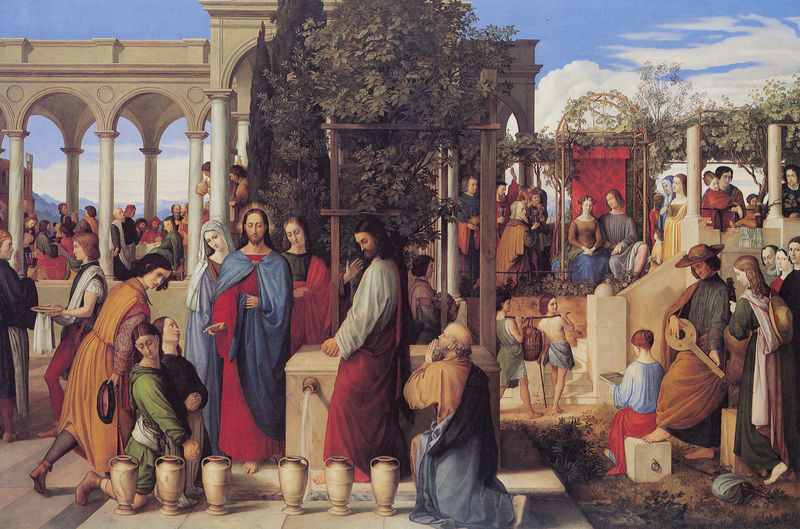
Titel: Die Hochzeit zu Kana
Künstler: Julius Schnorr von Carolsfeld
Standort: Hamburg
Institution: Kunsthalle
Schlagwörter: baum, blau, blätter, gemälde, himmel, laub, mann, schatten, wasser, weiß, wolken, bäume, frauen, grün, landschaft, menschen, ocker, blumen, braun, bunt, frau, grau, hintergrund, licht, marmor, männer, szene, säulen, türkis, rot, fest, gesellschaft, malerei, feier, architektur, bibel, auge, gewand, kostüm, gewänder, kind, paar, gitarre, musik, musiker, pflanzen, renaissance, vornehm, brunnen, kinder, amphoren, garten, krug, vase, deutschland, wellen, bogen, italien, perspektive, berge, hof, markt, platz, rundbogen, romantik, treppe, gäste, wein, braut, floral, vasen, edel, nazarener, gang, arkade, innenhof, loggia, religion, zypresse, knien, beten, gebet, menschenmenge, arkaden, rom, brautpaar, eheleute, krüge, nimbus, christus, jesus, jesus christus, antik, toga, verwandlung, knieend, segnen, segnung, kletterpflanze, hochzeit, spiele, tempel, fresko, laute, jünger, maria, gefäße, heiland, maria magdalena, klassik, szenen, kelche, sakral, laube, marien, musikant, christi, josef, prinzen, kiemen, verwandeln, bogengang, quelle, karaffen, wandeln, gartenlaube, speise, laier, apostel, wunder, lukasbund, passion, kanaa, kanaan, weinkaraffe, geschützt, palästina, fußwaschung, katholik, wasserkrüge, arkadengnag, christus feier fest, garten hochzeit jesus, hochzeitsfeier, verwandelt, hochzeit von kanaa, tampel, anbetem, kana, vermehrung, erstes, rankpflanzen, hochzeit von kanaan, wasser in wein